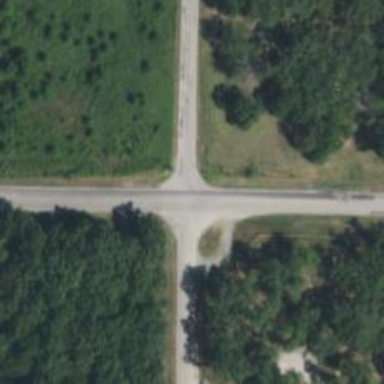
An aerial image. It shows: Road with stop sign.